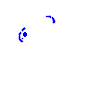
Particle: pion